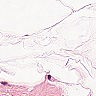
Metastatic tissue present: no